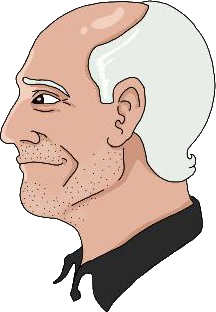
Label: 4_Yes_Chad